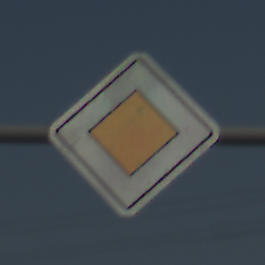
Verkehrszeichen: Vorfahrtsstrasse
Umgebung: Outdoor, Special
Tageszeit: MorningAfternoon
Wetter: Clear
Licht: Natural
Jahreszeit: NotSpecified
Kontrast: HighContrast